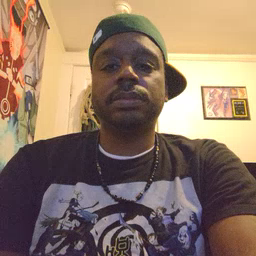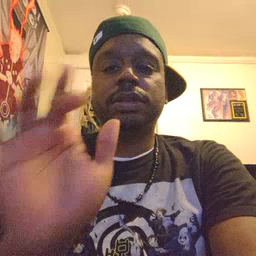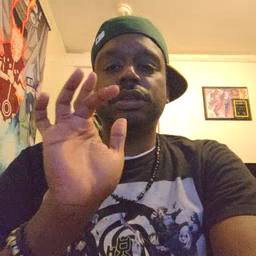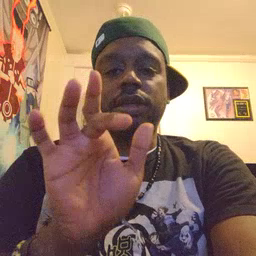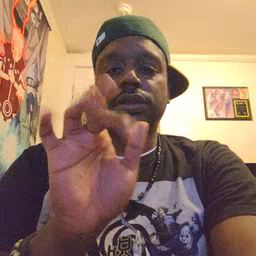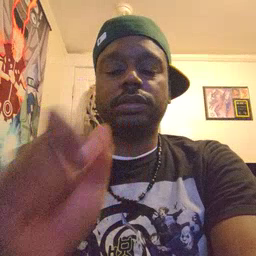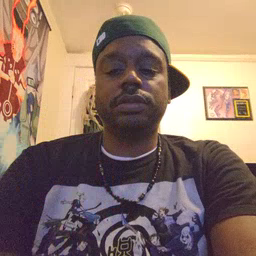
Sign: touch